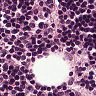
Metastatic tissue present: no